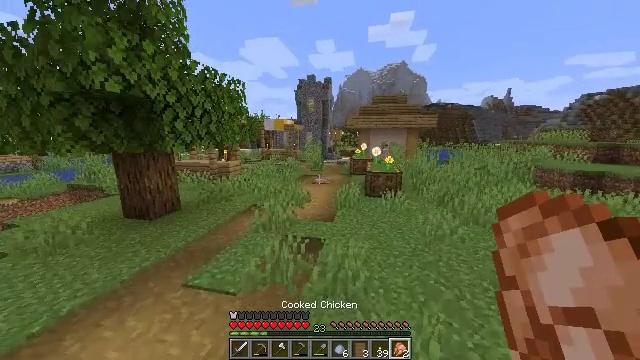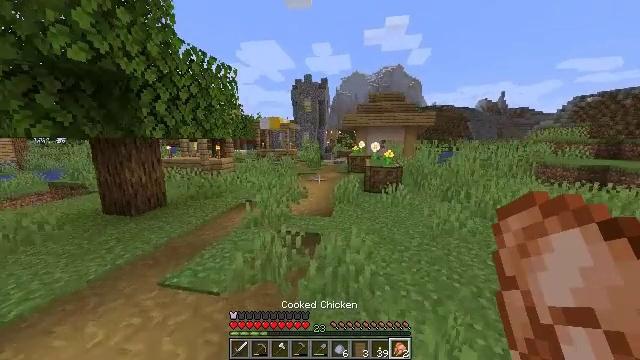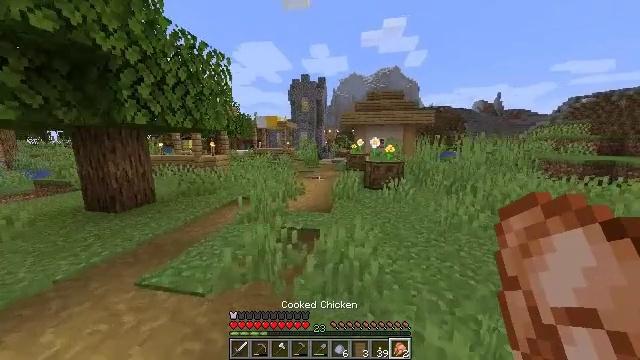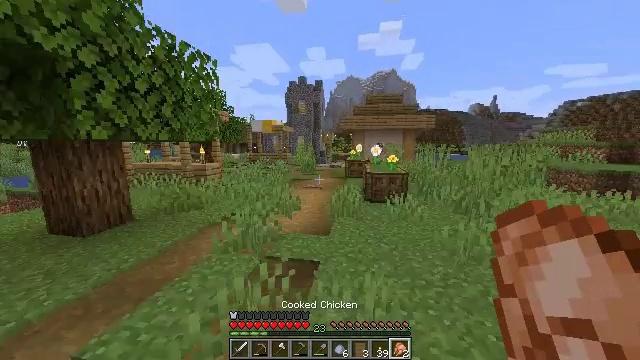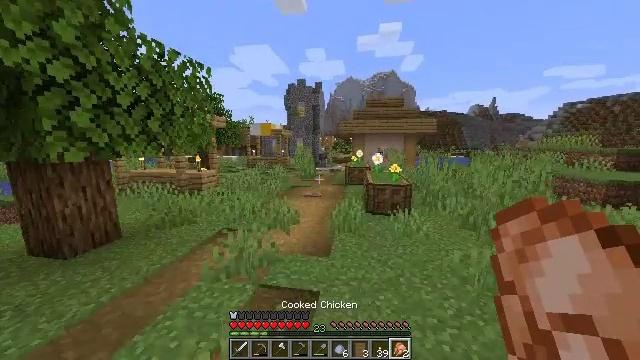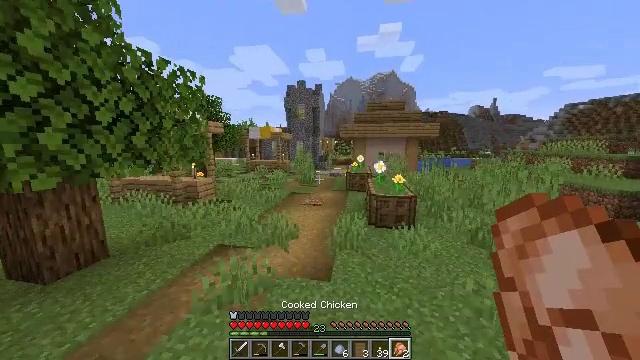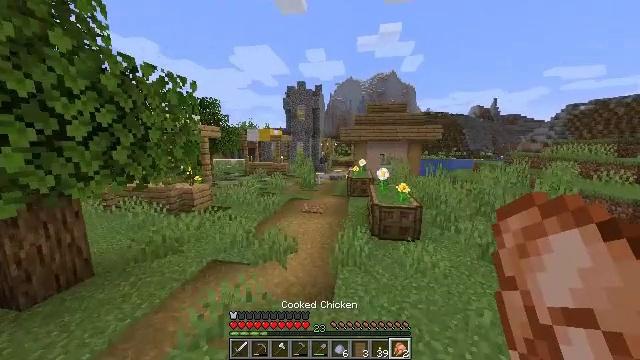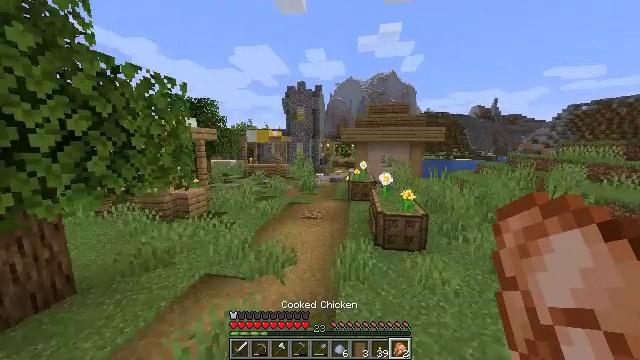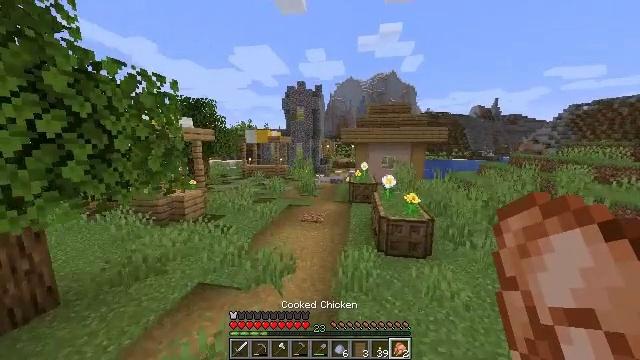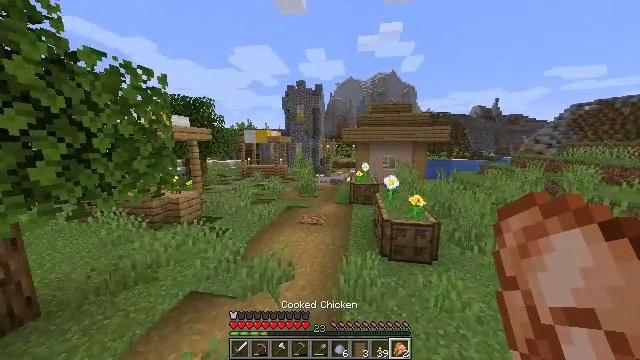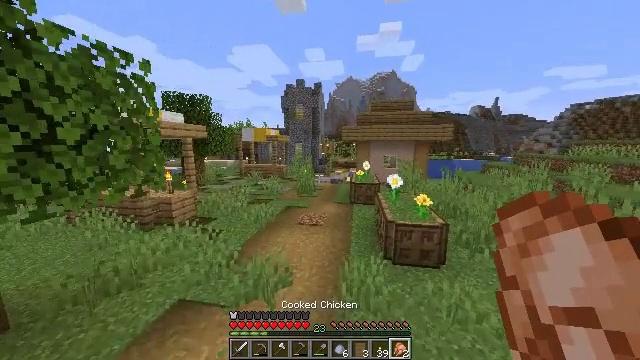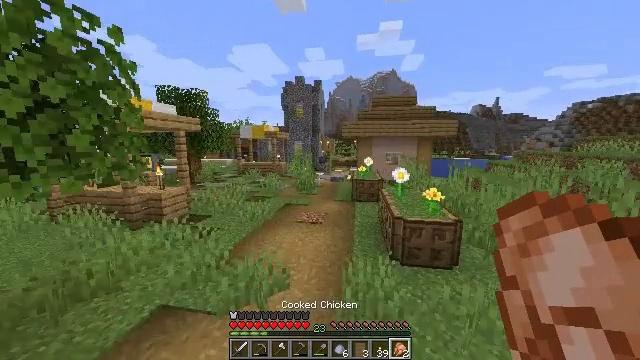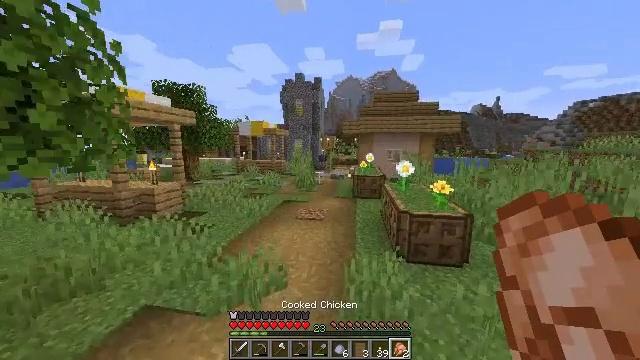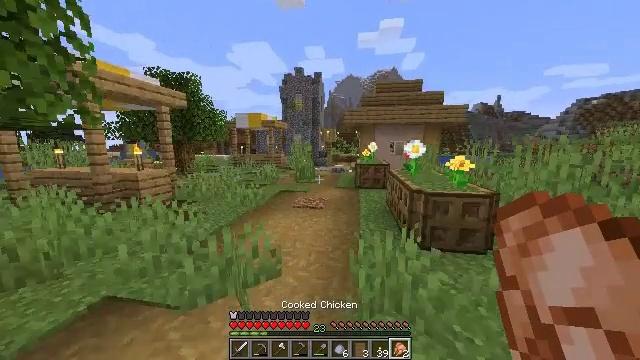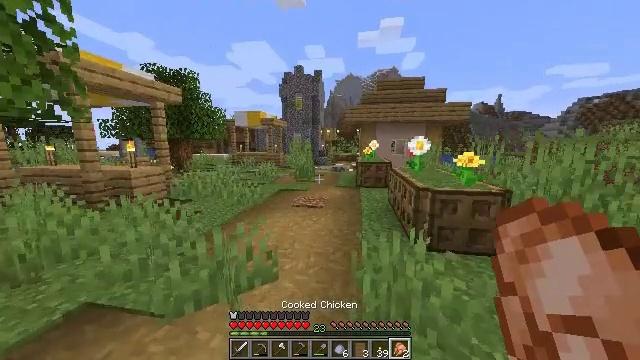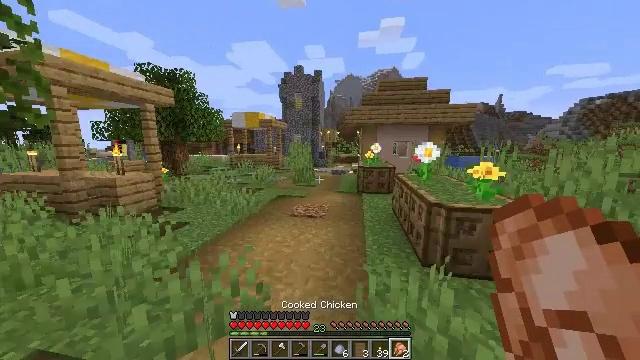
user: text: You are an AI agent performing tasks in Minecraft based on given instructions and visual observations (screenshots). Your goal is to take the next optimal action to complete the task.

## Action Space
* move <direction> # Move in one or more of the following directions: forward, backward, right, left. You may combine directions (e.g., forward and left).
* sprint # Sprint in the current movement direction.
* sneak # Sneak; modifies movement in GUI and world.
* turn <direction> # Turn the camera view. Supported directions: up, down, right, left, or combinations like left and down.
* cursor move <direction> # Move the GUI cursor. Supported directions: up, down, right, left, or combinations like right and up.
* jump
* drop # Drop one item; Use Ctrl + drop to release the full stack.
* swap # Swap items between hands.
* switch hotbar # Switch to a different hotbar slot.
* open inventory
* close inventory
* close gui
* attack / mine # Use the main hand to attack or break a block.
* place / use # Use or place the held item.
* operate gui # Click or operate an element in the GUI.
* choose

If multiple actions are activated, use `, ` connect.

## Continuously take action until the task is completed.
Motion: motion action
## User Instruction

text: Recover the brewing stand by mining it.
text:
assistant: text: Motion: move forward, sprint, jump
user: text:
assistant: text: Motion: move forward, sprint, jump
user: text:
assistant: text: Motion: move forward, sprint, jump
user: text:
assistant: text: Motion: move forward, sprint, jump
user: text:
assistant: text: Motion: move forward, sprint, jump
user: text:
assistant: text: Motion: move forward, sprint, jump
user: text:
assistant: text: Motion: move forward, sprint, jump
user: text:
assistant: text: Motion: move forward, sprint, jump
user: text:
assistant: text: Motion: move forward, sprint, jump
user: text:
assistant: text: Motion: move forward, sprint, jump
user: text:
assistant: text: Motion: move forward, sprint, jump
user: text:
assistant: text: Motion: move forward, sprint, jump
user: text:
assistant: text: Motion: move forward, sprint, jump
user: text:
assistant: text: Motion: move forward, sprint, jump
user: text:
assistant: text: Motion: move forward, sprint, jump
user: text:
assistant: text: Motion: move forward, sprint, jump
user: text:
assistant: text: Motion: move forward, sprint, jump
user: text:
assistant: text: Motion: move forward, sprint, jump
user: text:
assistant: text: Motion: move forward, sprint, jump
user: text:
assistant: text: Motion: move forward, sprint, use / place, jump
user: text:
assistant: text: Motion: move forward, sprint, use / place, jump
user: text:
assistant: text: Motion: move forward, sprint, use / place, jump
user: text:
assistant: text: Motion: move forward, sprint, use / place, jump
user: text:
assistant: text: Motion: move forward, sprint, use / place, jump
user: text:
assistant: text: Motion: move forward, sprint, use / place, jump
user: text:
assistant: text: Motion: move forward, sprint, use / place, jump
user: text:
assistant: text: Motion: move forward, sprint, use / place, jump
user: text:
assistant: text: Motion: move forward, sprint, use / place, jump
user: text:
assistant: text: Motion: move forward, sprint, use / place, jump
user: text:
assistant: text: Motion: move forward, sprint, use / place, jump